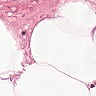
Metastatic tissue present: no